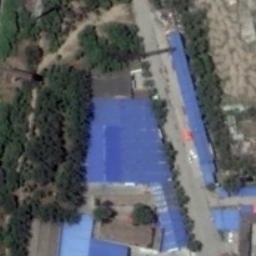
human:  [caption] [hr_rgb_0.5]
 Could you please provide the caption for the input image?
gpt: There are many houses of different shapes and sizes in the industrial zone .

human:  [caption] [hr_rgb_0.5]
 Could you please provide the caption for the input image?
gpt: The industrial area has some blue workshops and some groves of trees .

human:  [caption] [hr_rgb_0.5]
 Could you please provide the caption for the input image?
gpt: There are factories and roads in an industrial area, There are green belts and there are free land .

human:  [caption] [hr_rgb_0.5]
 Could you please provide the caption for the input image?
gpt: Houses in industrial areas have different roofs .

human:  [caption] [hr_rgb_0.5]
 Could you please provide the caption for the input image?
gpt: There are some blue buildings and green trees on the industrial area .